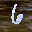
Label: 6